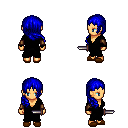
a pixel art fantasy rpg character, female body template, human, tanned skin, black robe, red pants, blue right-swept hairstyle, leather bracers, brown slippers, dagger, four views (front, back, left, right), 2x2 character sprite sheet, small pixel art, hard edges, no anti-aliasing